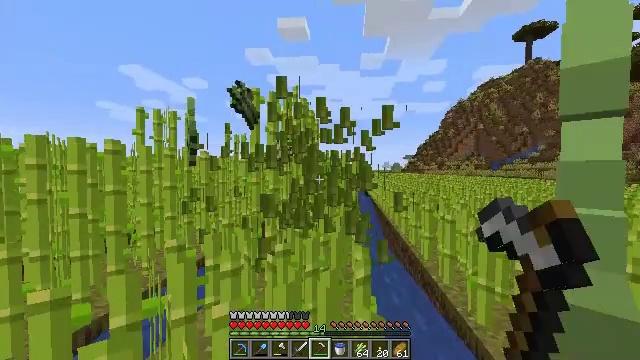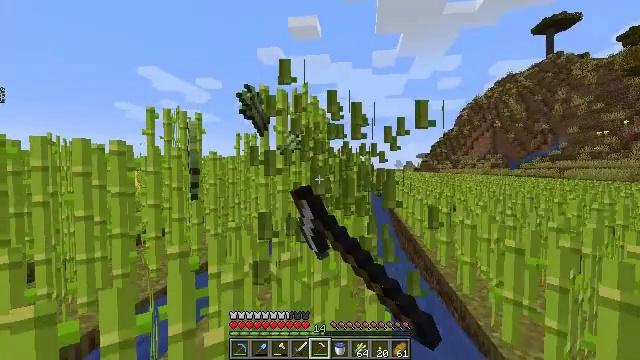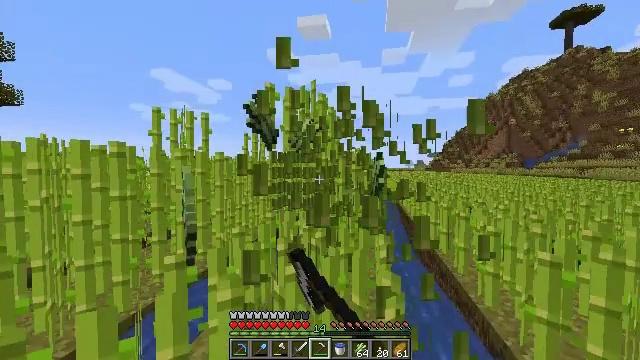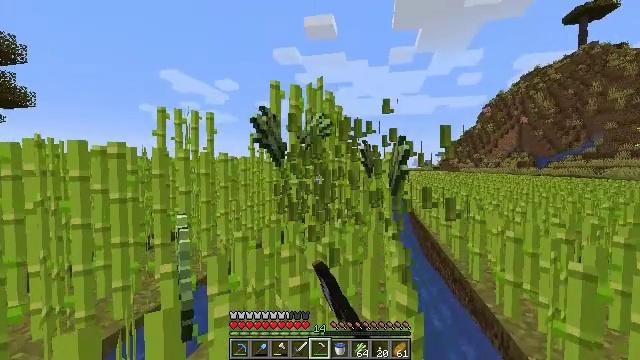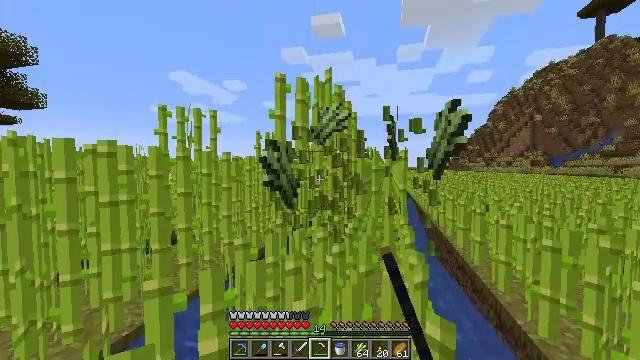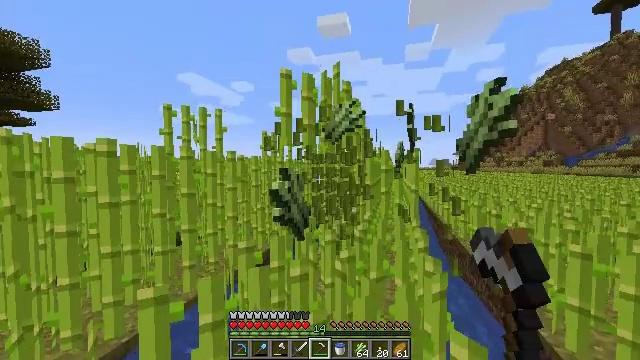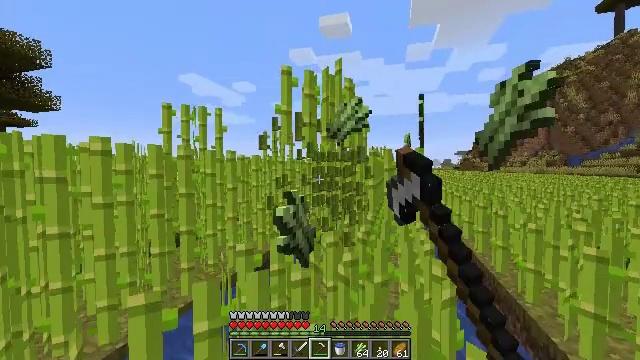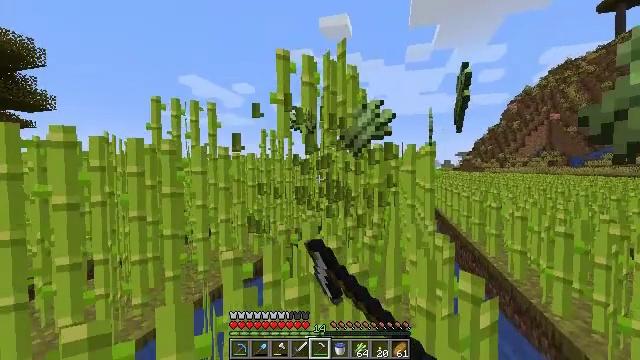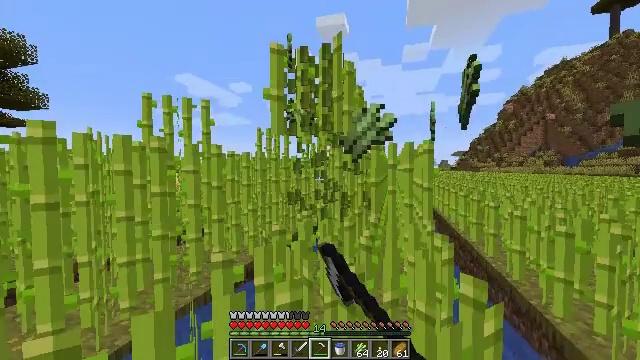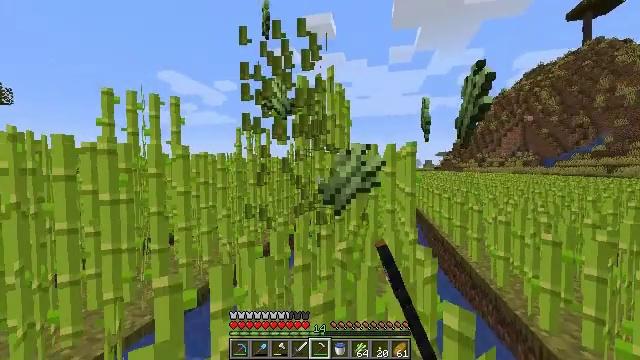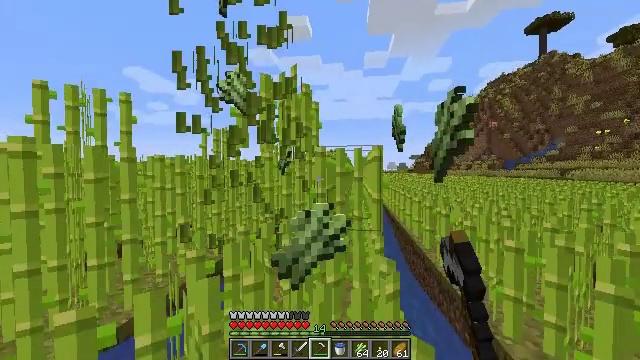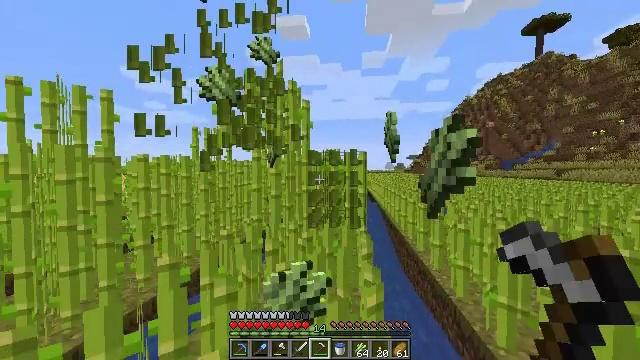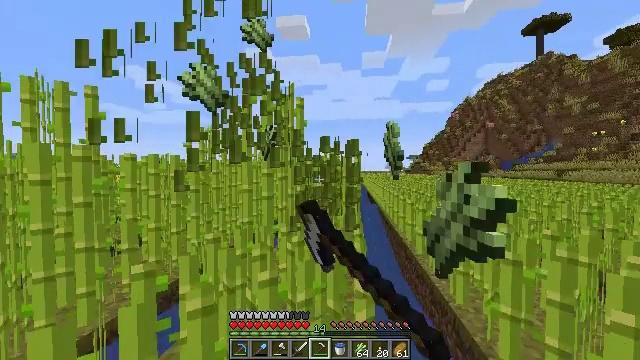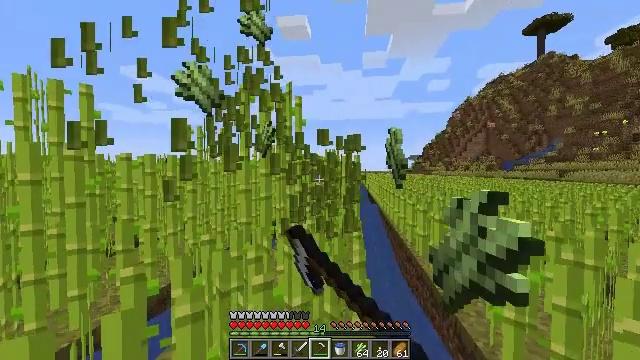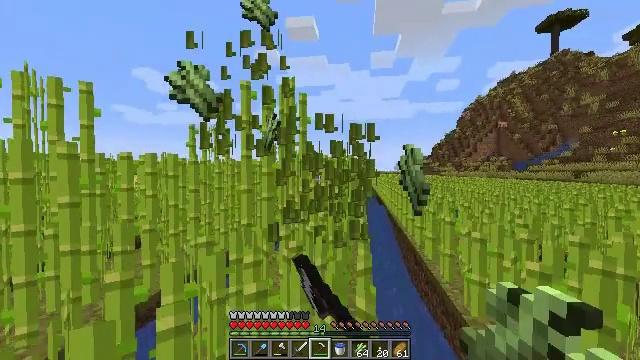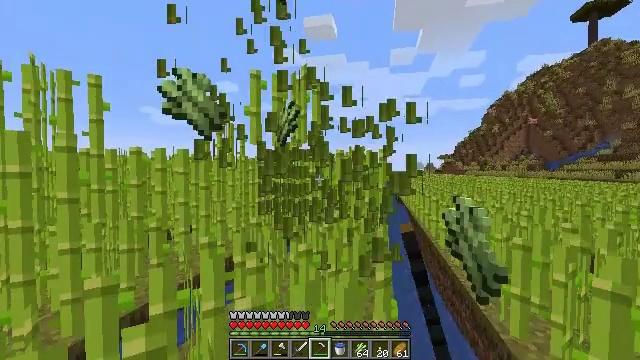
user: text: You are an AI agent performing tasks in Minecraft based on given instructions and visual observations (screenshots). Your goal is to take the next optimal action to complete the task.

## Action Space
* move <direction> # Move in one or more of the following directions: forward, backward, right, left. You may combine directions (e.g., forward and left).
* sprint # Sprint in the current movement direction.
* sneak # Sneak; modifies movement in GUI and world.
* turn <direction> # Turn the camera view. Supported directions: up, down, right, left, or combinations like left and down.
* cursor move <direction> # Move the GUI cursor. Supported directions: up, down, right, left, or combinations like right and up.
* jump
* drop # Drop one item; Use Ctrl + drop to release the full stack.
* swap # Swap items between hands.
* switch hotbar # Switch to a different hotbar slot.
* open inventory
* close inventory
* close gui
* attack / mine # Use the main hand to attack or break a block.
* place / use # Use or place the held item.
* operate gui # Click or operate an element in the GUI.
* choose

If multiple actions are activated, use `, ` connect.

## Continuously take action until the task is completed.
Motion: motion action
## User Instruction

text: Gather sugar cane for crafting.
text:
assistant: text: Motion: move forward, turn left, attack / mine
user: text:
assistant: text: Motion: move forward, turn left, attack / mine
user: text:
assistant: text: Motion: move forward, turn left, attack / mine
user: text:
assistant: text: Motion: move forward, turn left, attack / mine
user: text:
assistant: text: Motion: move forward, turn left, attack / mine
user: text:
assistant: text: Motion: move forward, attack / mine
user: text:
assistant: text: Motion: move forward, attack / mine
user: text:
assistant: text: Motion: move forward and move right, attack / mine
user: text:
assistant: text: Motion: move forward and move right, turn right, attack / mine
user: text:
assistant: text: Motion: move forward and move right, turn right, attack / mine
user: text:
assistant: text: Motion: move forward and move right, attack / mine
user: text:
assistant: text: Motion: move forward, attack / mine
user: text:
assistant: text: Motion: move forward, attack / mine
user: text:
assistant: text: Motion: move forward, turn left, attack / mine
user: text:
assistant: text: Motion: move forward, turn left, attack / mine
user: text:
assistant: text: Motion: move forward, turn left, attack / mine
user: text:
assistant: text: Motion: move forward, attack / mine
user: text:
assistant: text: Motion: move forward, attack / mine
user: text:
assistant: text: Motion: move forward, attack / mine
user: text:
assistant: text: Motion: move forward, turn right, attack / mine
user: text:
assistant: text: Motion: move forward, turn right, attack / mine
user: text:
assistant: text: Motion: move forward, turn right, attack / mine
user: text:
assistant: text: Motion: move forward, turn right, attack / mine
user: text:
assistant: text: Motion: move forward, turn right, attack / mine
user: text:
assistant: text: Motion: move forward, attack / mine
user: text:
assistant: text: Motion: move forward, attack / mine
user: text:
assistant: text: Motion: move forward, attack / mine
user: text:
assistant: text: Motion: move forward, turn left, attack / mine
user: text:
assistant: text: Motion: move forward, turn left, attack / mine
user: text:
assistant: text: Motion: move forward and move right, turn left, attack / mine